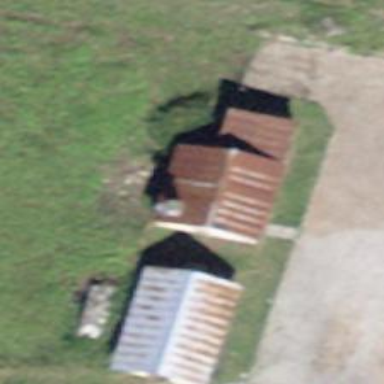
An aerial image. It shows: Building with gabled metal roof in brown color.